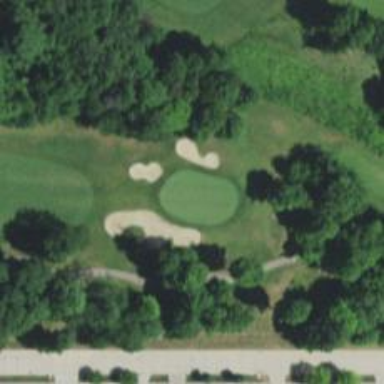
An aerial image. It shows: View of golf hole.